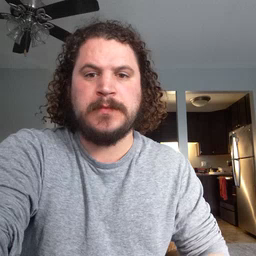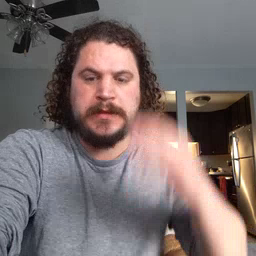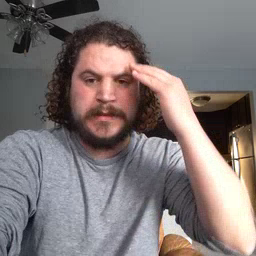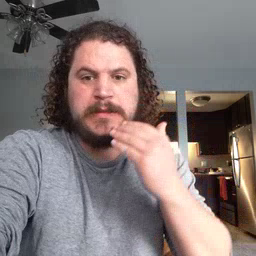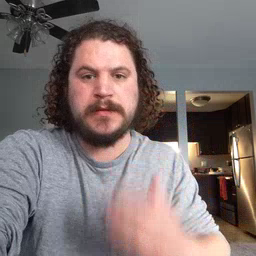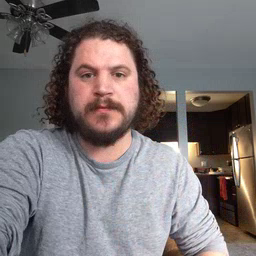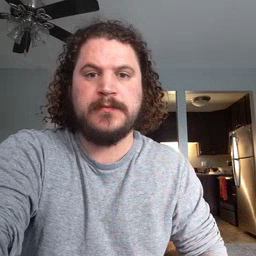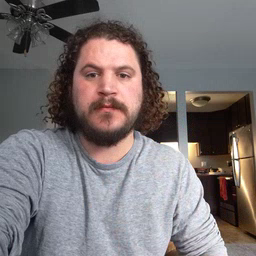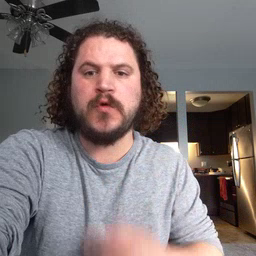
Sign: head